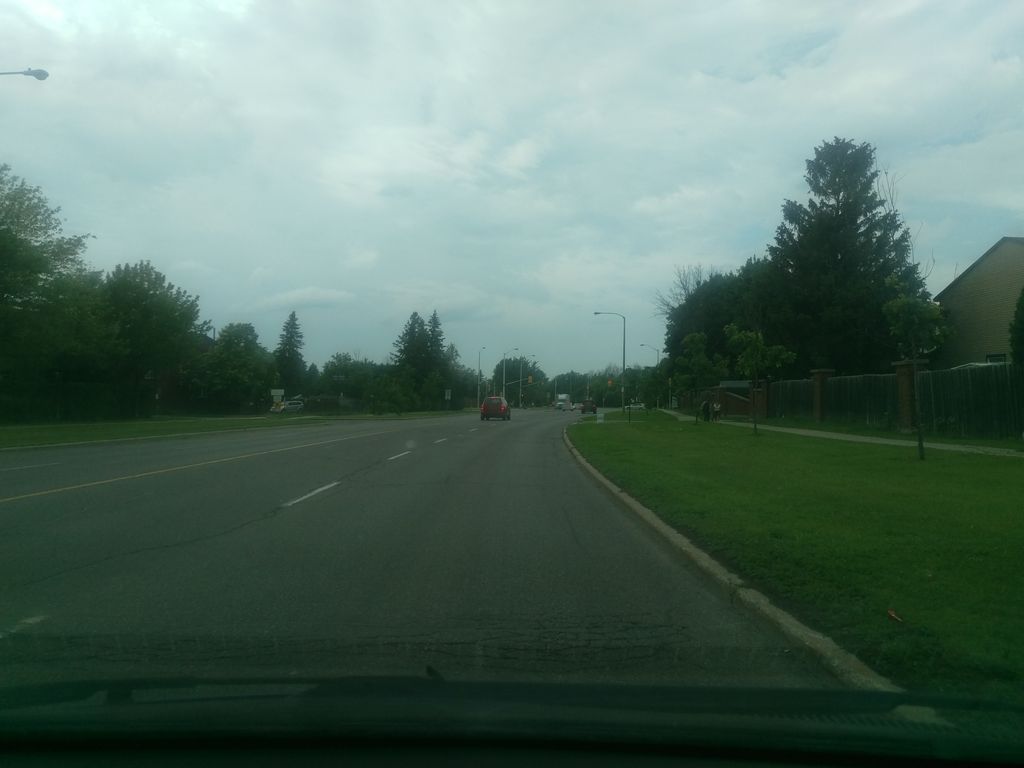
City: ottawa-gatineau